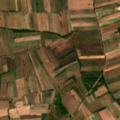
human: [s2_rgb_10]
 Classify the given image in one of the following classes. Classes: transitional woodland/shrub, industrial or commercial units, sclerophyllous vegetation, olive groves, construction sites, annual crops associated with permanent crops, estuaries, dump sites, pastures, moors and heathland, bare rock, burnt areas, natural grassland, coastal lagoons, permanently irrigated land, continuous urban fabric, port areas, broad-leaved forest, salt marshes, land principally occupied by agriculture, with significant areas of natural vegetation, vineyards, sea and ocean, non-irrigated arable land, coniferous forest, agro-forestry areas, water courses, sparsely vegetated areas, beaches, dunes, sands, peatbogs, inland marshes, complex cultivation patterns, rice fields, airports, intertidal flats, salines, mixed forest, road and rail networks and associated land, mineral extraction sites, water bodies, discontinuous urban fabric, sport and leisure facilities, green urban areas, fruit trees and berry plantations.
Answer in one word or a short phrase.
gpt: non-irrigated arable land, complex cultivation patterns